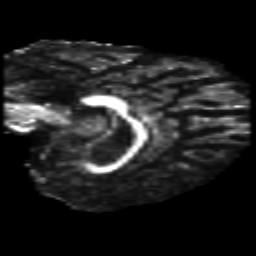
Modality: FA
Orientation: sagittal
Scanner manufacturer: siemens
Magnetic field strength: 3 T
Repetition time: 6.8 s
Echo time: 0.093 s